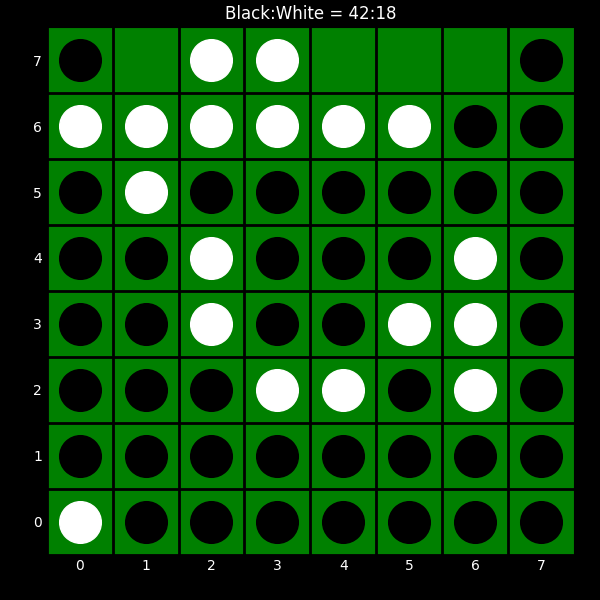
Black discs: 42
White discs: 18